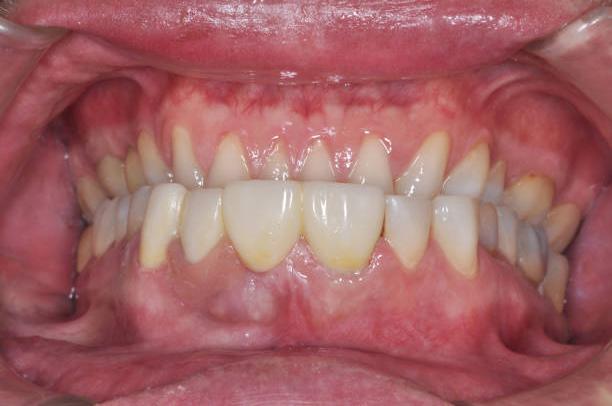
Condition: Gingivitis